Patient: sex F, age 58
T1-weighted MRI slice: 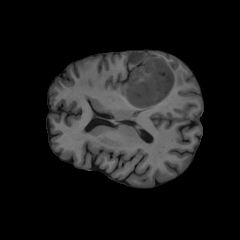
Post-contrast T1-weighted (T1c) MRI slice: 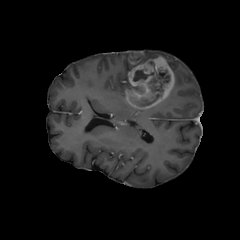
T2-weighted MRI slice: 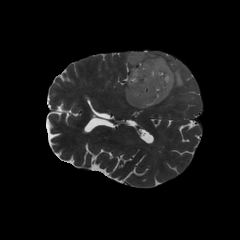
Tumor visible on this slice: yes
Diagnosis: Glioblastoma, IDH-wildtype
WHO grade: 4